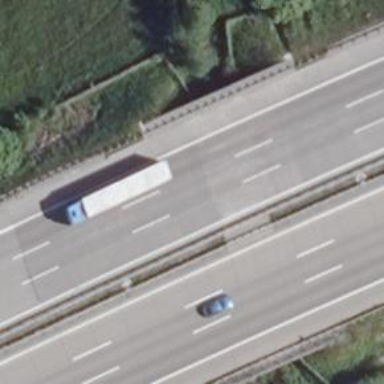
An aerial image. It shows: Motorway area.